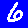
Digit: 6